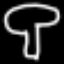
Label: mushroom